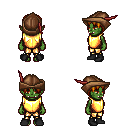
a pixel art fantasy rpg character, female body template, orc, green skin, gold chest armor, gold greaves, dark blonde plain hairstyle, leather cap, black shoes, four views (front, back, left, right), 2x2 character sprite sheet, small pixel art, hard edges, no anti-aliasing